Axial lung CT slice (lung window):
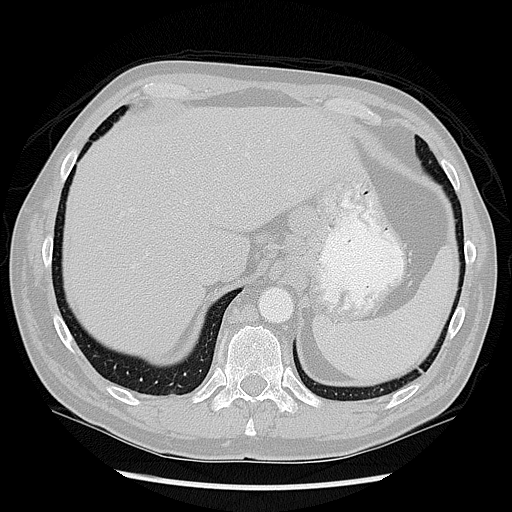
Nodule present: no